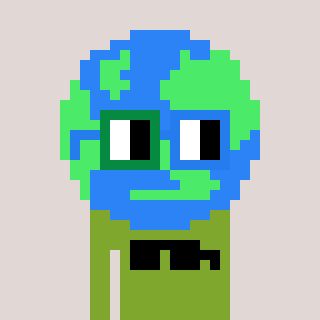
a pixel art character with square green and blue glasses, a earth-shaped head and a slimegreen-colored body on a warm background